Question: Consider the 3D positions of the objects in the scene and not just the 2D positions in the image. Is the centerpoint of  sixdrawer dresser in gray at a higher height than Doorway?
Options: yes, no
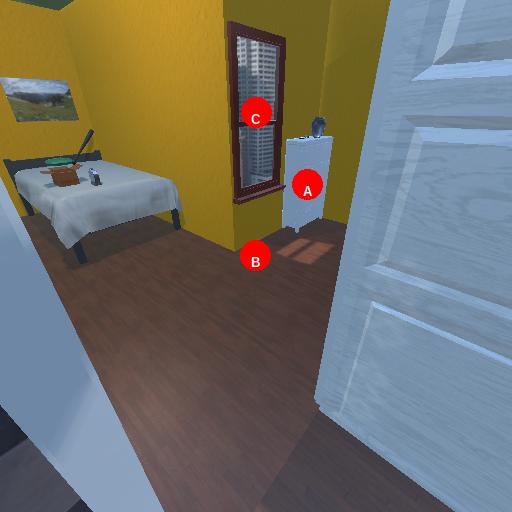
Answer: yes